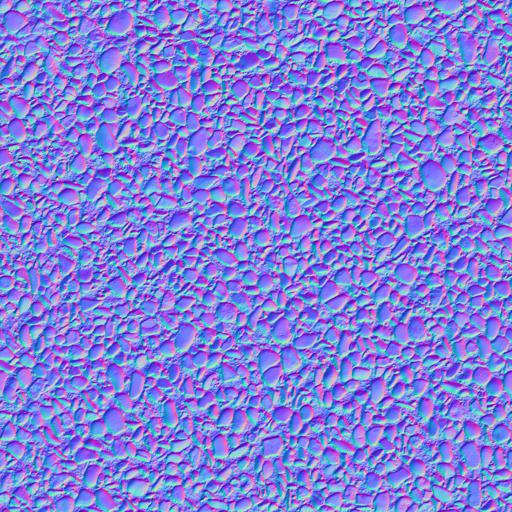
concrete pebbles rocks rough stones